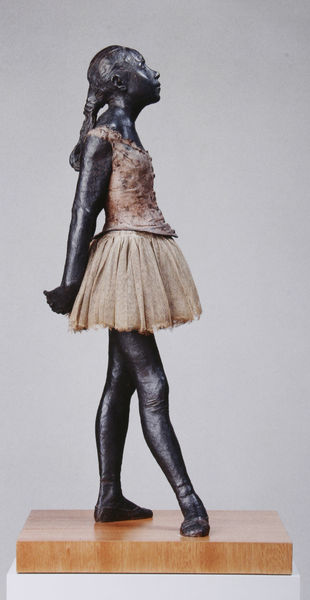
Titel: Petite danseuse de quatorze ans, Kleine vierzehnjährige Tänzerin
Künstler: Edgar Degas
Standort: Dresden
Institution: Staatliche Kunstsammlung Dresden, Skulpturensammlung
Schlagwörter: dunkel, himmel, kopf, körper, schatten, weiß, impressionismus, mädchen, braun, degas, edgar degas, frankreich, frau, frisur, grau, haar, holz, kleid, licht, mund, nase, ohr, paris, profil, rücken, schwarz, blick, dame, rock, tanz, jung, arm, arme, bluse, falten, gesicht, kleidung, sockel, spitze, hals, spiegelung, figur, haare, kostüm, pose, stehend, stoff, kind, tanzen, tänzerin, kinn, rosa, seide, skulptur, statue, beine, taille, bein, füße, balett, ballerina, ballet, ballett, haltung, mieder, position, schuhe, spitzenschuhe, tutu, tüll, tütü, zöpfe, übung, afrika, modern, farbe, balerina, edgar, nacken, zopf, gerade, metall, socke, strumpf, bronze, plastik, platte, plinthe, podest, knöpfe, reflexion, foto, fotografie, oben, strümpfe, schwarze, unterhemd, kupfer, schritt, gespreizt, schuh, statuette, kleidchen, dunkelhäutig, oberteil, korsett, museum, spielbein, standbein, textil, gestreckt, korsage, robe, pferdeschwanz, grazil, gell, zweite, fillette, weißes kleid, top, balletschuhe, grazie, häßlich, danseuse, plier, tut, ballettkleid, bliock, elevin, balletschuh, grundstellung, jjjjjj, profilaufnahme, plié, die tänzerin, von der seite, blick nach oben, rosa kleid, schwarze haut, hände am rücken, arme hinterm rücken, afirkanierin, kniw, etu, etü, fugr